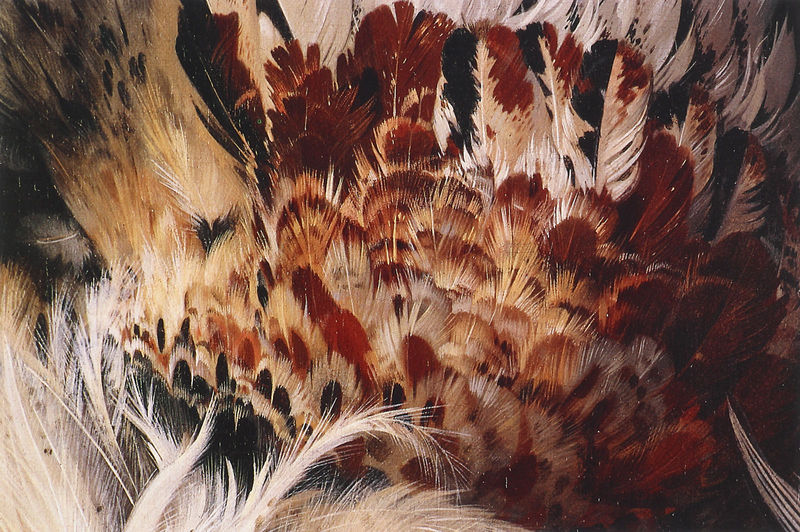
Titel: Toter Hahn und Vogelbeute
Künstler: Abraham Mignon
Institution: Privatbesitz
Schlagwörter: feder, flügel, gemälde, vogel, weiß, braun, schwarz, rot, malerei, federn, vögel, nah, foto, tupfen, jagd, flecken, gefleckt, rebhuhn, huhn, kopfschmuck, indianer, präparat, fecken, rebhunh